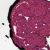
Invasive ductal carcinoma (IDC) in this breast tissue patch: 0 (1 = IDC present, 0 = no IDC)